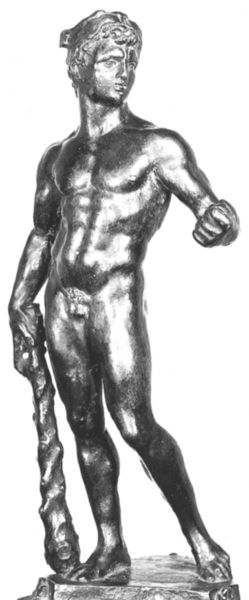
Titel: Herkules
Künstler: Bertoldo di Giovanni
Schlagwörter: akt, dunkel, fuß, gott, hand, kampf, kopf, mann, nackt, weiß, mund, nase, schwarz, blick, jung, arm, arme, augen, gesicht, sockel, stehen, stein, ast, figur, haare, pose, stehend, locken, rechts, stock, skulptur, statue, beine, bein, stab, füsse, kraft, muskeln, glanz, glänzend, metall, bauch, bronze, plastik, oberkörper, foto, muskulös, penis, knabe, unbekleidet, torso, knüppel, faust, geballt, schritt, jüngling, antik, muskel, gespannt, standbein, keule, stärke, sieger, adonis